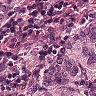
Metastatic tissue present: yes